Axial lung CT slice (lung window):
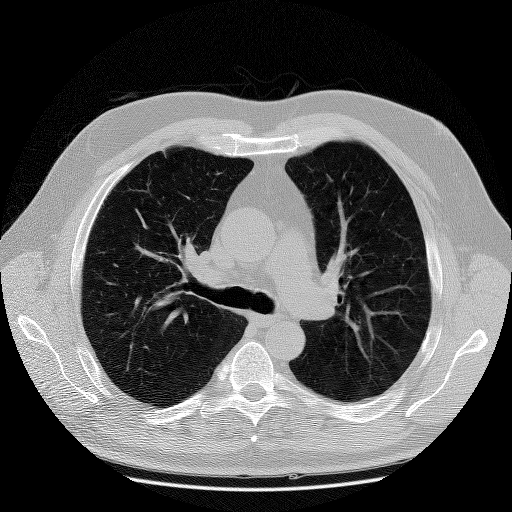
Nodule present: no